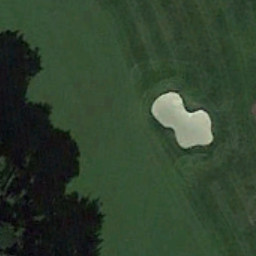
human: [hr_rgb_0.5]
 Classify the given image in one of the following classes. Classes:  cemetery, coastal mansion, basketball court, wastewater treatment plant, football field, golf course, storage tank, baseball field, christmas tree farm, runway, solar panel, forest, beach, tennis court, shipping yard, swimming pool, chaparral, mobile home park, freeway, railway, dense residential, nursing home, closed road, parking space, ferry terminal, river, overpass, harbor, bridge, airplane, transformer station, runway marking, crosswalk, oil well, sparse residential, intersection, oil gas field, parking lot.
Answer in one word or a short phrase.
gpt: golf course